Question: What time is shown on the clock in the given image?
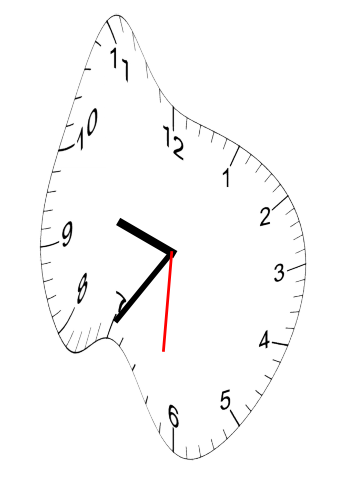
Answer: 09:35:31